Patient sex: M
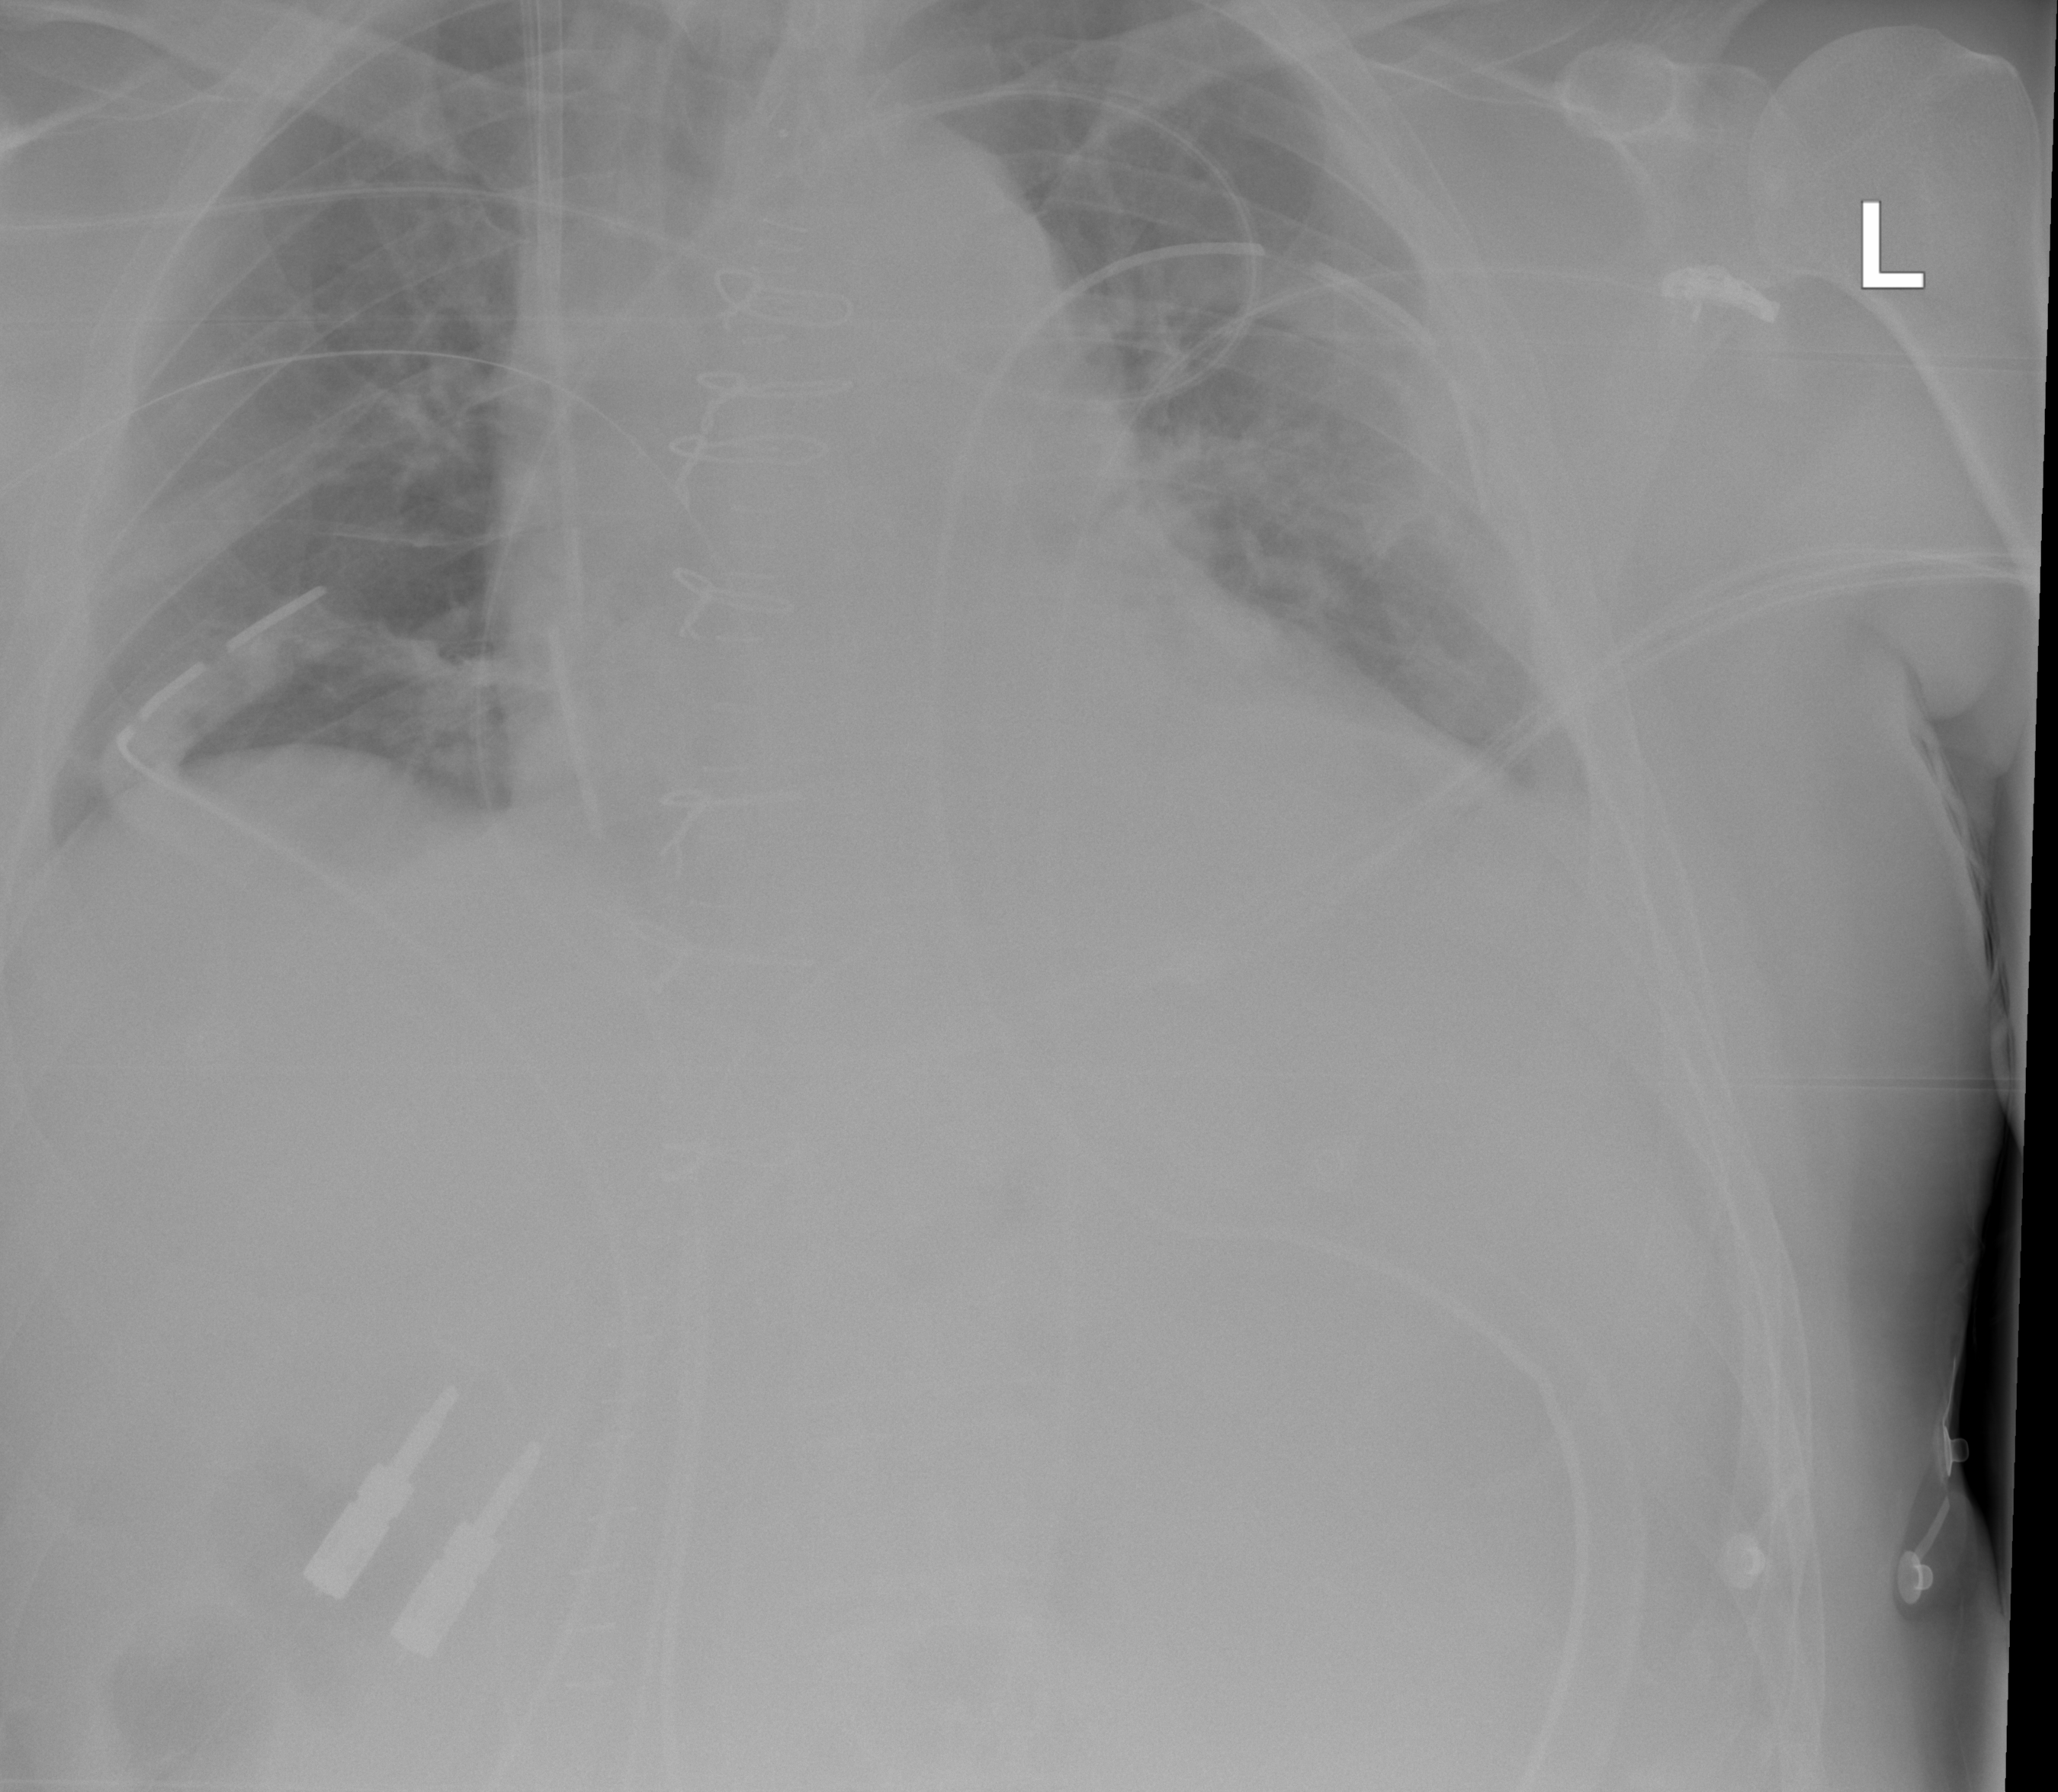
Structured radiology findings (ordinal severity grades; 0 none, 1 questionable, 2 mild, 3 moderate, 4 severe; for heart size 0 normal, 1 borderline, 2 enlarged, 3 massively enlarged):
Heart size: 1
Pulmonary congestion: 0
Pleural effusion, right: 0
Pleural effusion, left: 1
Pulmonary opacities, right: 0
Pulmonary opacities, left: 0
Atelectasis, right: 2
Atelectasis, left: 2